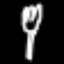
Label: fork